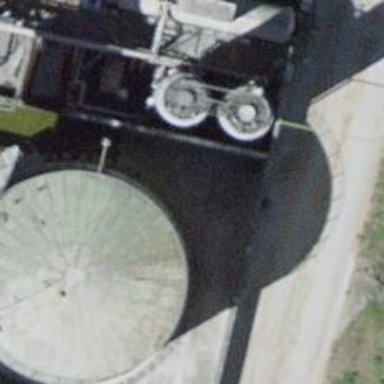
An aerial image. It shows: Storage tank which is man-made and housed in building.